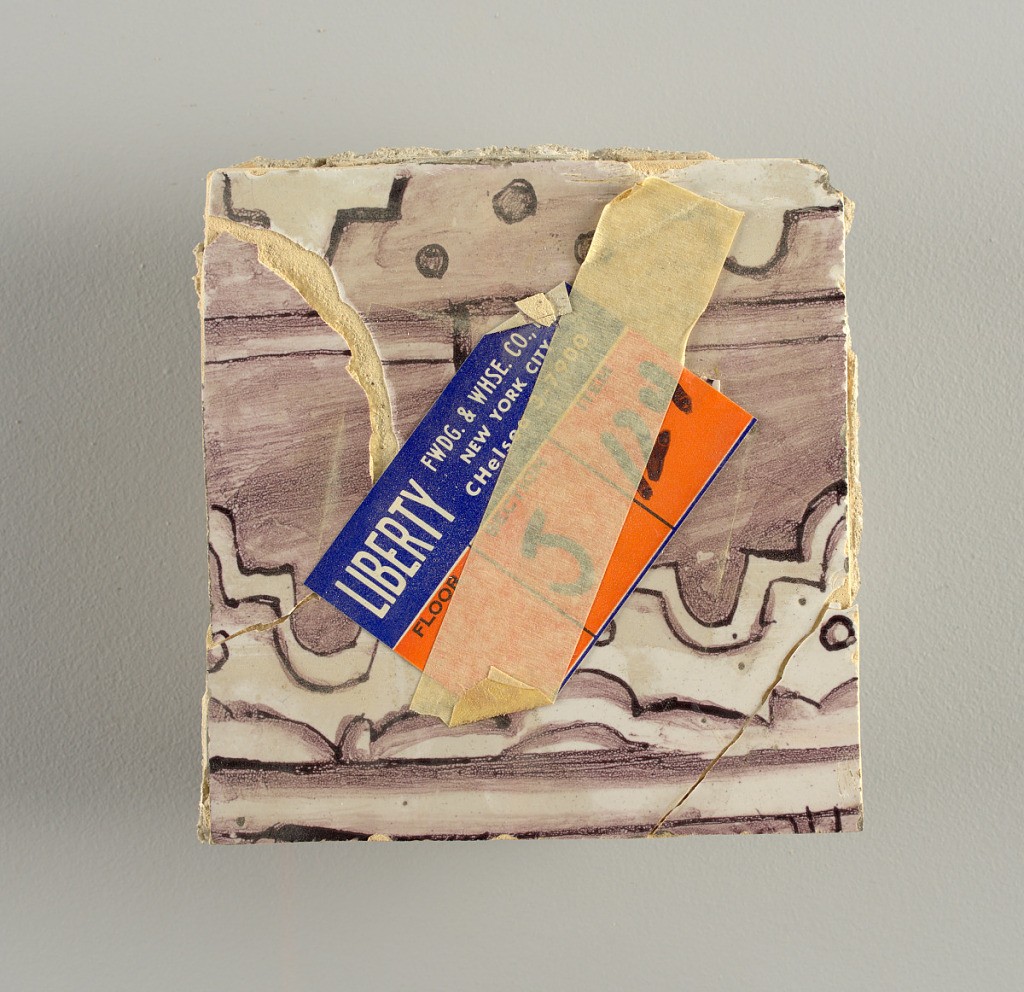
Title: Wall facing
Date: ca. 1725
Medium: tin-glazed earthenware, underglaze
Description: Two vertical rectangles, twenty-three tiles high.  A) Nine tiles wide at top; seven tiles wide at bottom.  B) Ten and one-half tiles wide.

Arabesque design of foliage.  A) with centered figure of Justice under a canopy.  B) with centered urn.